Question: I have a problem with catching event when user selects chinese symbols from drop-down that appears below textbox using mouse. If I select it using numbers or using spacebar, the onKeyUp event is triggered. But when I select right symbols from dropdown, it doesn't trigger any event.
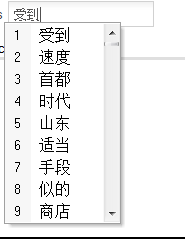
Answer: GWT surfaces events that the browser dispatches, it doesn't do anything fancy for keyboard events (this is too much of a mess; higher-level events could be possible, but definitely not trying to browser behaviors by synthesizing or suppressing low-level events). That means that if you don't receive a 'KeyUpEvent' here, that's because the browser doesn't dispatches one.
See <URL> which says that:
> During the composition session, all 'keydown' and 'keyup' events be suppressed.
Unfortunately, GWT doesn't expose the more recent and higher-level 'input' event: <URL>